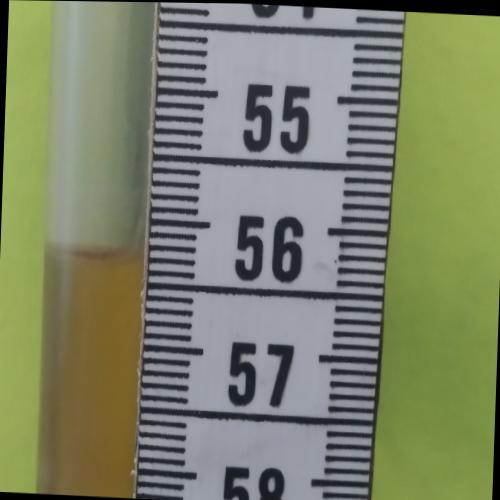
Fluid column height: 56.3 cm